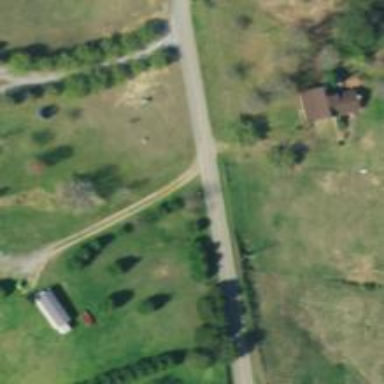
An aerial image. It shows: Driveway leading to service road.